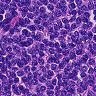
Metastatic tissue present: no